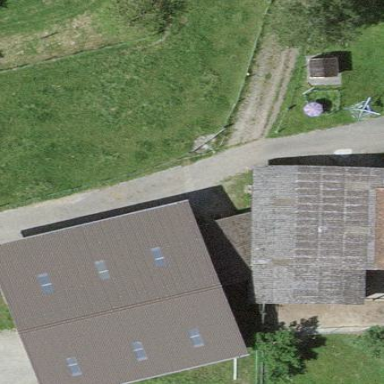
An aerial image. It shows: Rural barn.